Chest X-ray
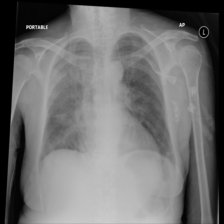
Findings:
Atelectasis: negative
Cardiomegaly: negative
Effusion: negative
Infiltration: negative
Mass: negative
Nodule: negative
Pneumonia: negative
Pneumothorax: negative
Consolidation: negative
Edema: positive
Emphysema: negative
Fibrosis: negative
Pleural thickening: negative
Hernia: negative